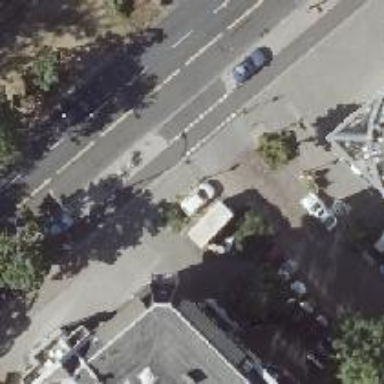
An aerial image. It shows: Living street with parallel parking available on both sides of the street.